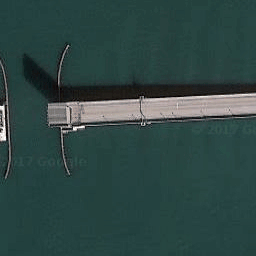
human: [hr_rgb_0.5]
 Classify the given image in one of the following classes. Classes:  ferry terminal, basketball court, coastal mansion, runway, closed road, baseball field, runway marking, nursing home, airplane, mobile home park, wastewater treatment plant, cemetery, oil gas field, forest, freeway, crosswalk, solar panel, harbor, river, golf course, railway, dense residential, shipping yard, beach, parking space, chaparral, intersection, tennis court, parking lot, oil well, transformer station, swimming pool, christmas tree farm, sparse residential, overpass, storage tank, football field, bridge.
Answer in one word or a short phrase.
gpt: bridge